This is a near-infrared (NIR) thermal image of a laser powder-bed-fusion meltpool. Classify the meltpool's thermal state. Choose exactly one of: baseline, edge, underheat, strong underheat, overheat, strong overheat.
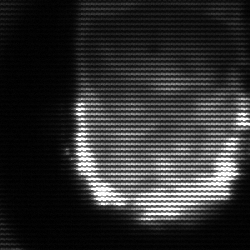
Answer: baseline